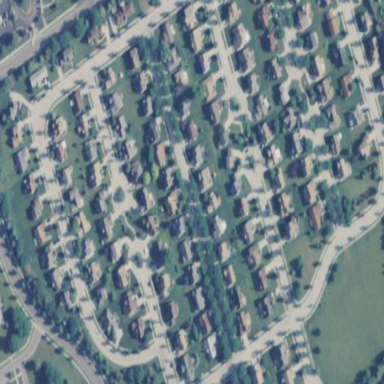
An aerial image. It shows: Residential area consisting of single-family homes.